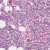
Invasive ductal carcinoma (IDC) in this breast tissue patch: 1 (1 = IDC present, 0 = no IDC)